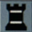
Piece: bR